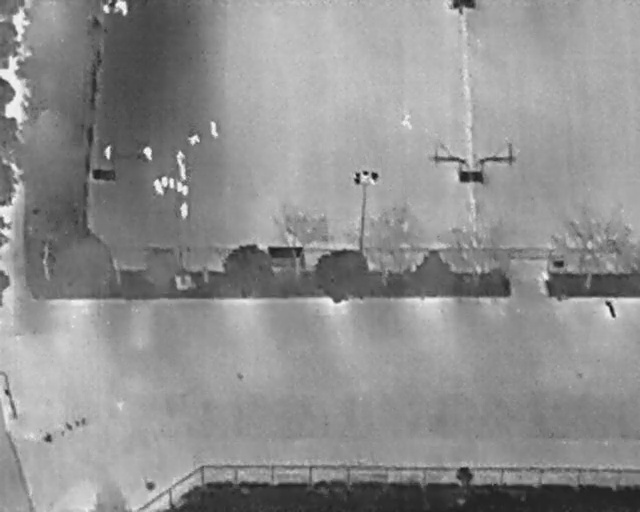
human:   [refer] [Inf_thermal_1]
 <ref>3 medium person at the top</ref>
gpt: <box>[[29, 26, 31, 28, 2], [32, 24, 34, 26, 2], [62, 22, 64, 24, 2]]</box>

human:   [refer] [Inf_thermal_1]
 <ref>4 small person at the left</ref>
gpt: <box>[[21, 29, 24, 30, 2], [26, 29, 29, 31, 2], [27, 32, 29, 34, 2], [23, 35, 25, 37, 170]]</box>

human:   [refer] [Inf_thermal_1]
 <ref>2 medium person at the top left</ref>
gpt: <box>[[17, 0, 20, 2, 2], [15, 28, 18, 30, 2]]</box>